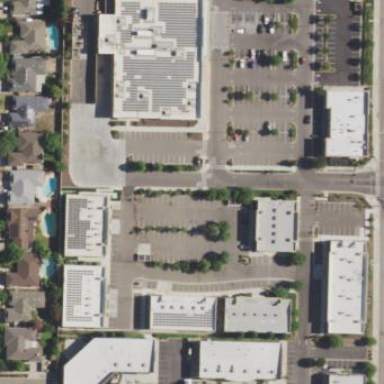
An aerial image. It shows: Commercial area.